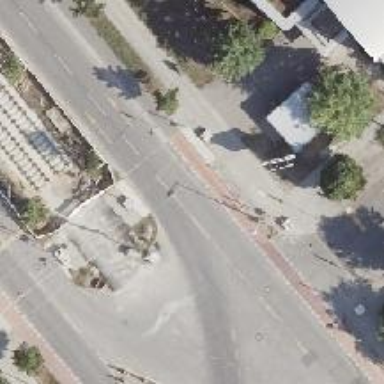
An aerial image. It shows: Asphalt secondary road with cycle track on the right side. There is street-side parking available.